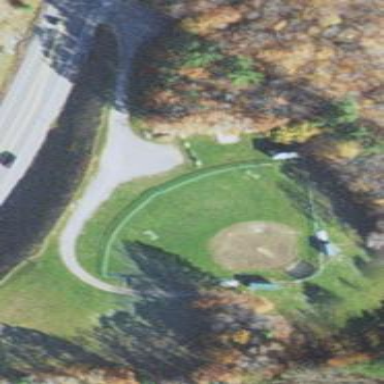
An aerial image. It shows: Grassy pitch used for baseball or softball.